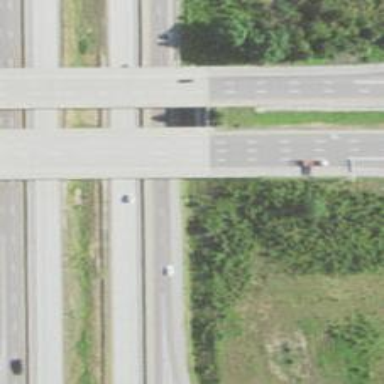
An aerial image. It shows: Motorway link.